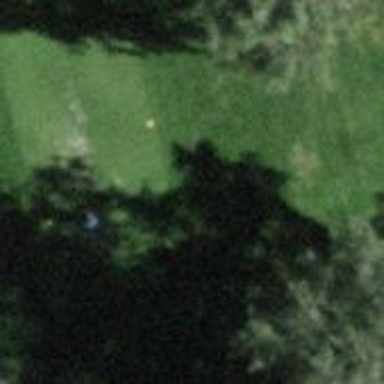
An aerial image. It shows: Grassy area designated as golf tee.